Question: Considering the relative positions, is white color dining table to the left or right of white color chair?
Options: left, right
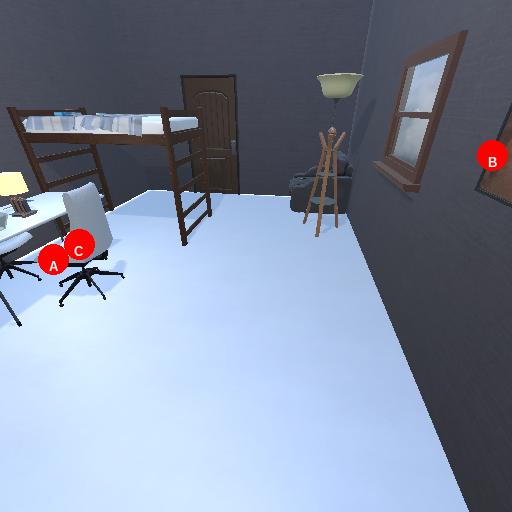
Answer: left